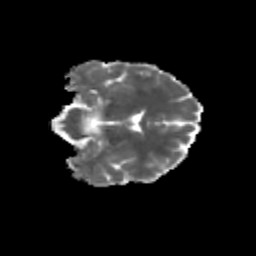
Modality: MD
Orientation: coronal
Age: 31
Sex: female
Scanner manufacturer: siemens
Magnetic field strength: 3 T
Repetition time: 3.5 s
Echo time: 0.113 s